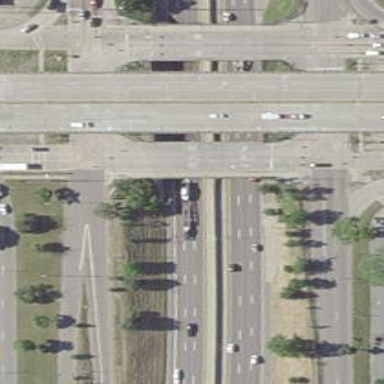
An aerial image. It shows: View of motorway.